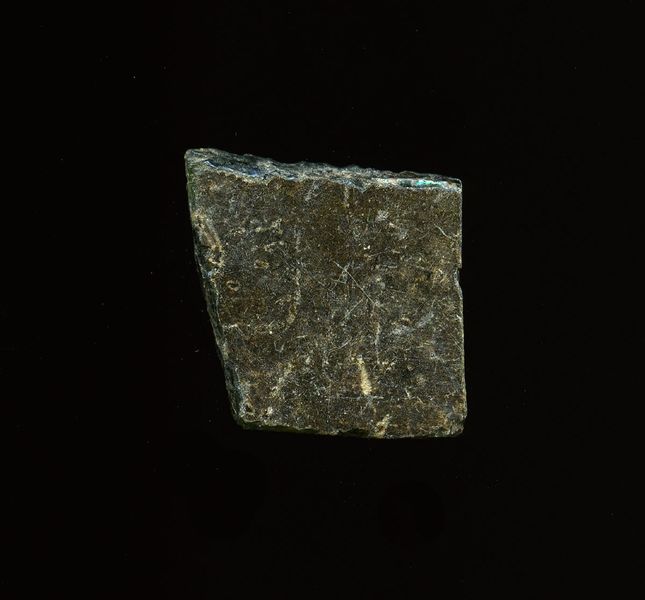
Titel: Mosaikglasfragment
Standort: Hamburg
Institution: Museum für Kunst und Gewerbe Hamburg
Schlagwörter: glas, antike, geschnitten, mosaik, wandschmuck, kaiserzeit, gepresst, bodenbeläge, frühe kaiserzeit, prinzipat, römische, mittlere, späte